Question: Count the number of objects in the diagram.
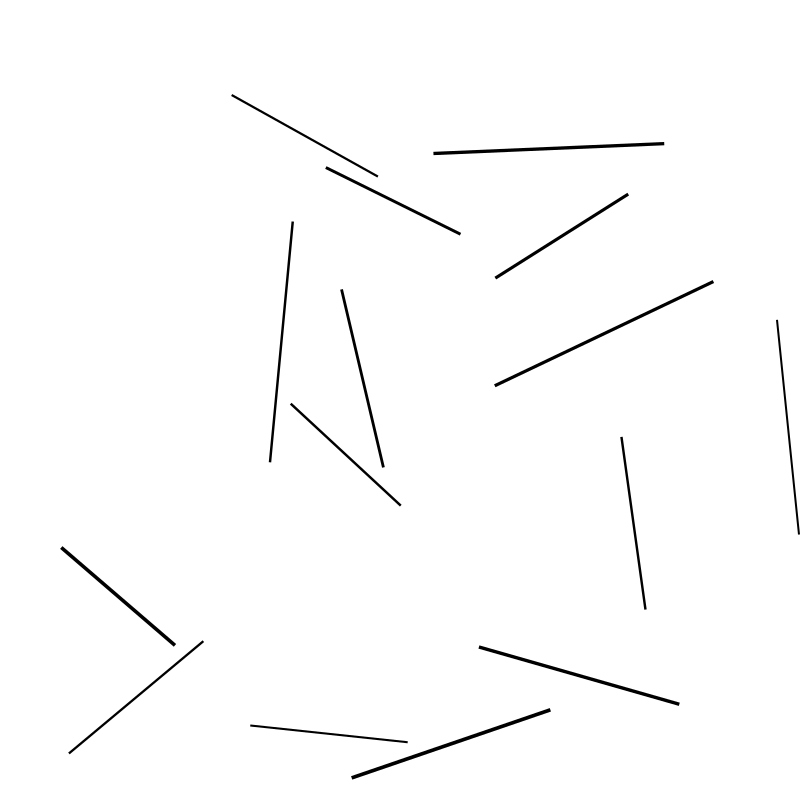
Answer: 15